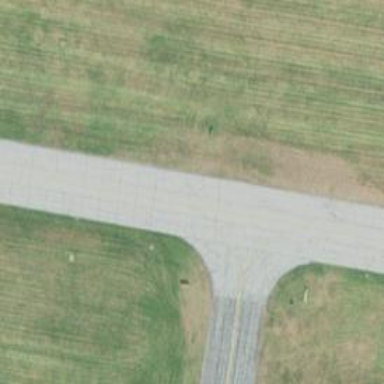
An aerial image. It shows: View of taxiway at the airport.